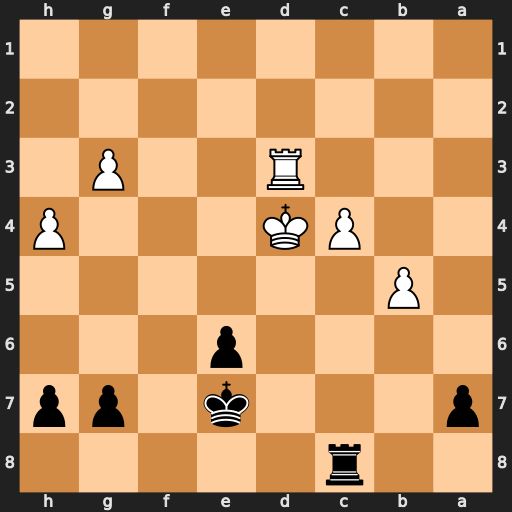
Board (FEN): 2r5/p3k1pp/4p3/1P6/2PK3P/3R2P1/8/8
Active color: b
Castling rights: -
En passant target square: -
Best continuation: Rd8+ Ke3 Rxd3+ Kxd3 Kd6